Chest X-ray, PA view. Patient: 51 years old, sex F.
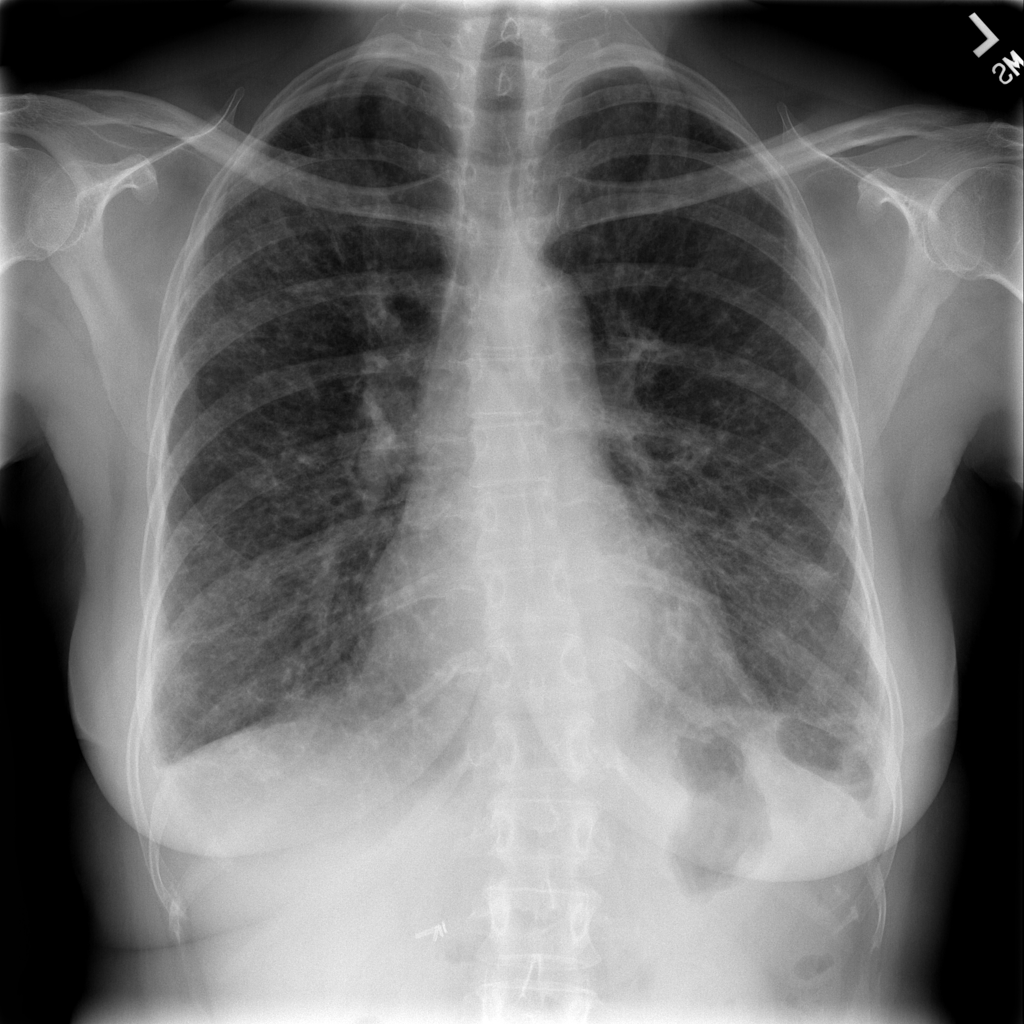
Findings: Fibrosis, Pleural_Thickening